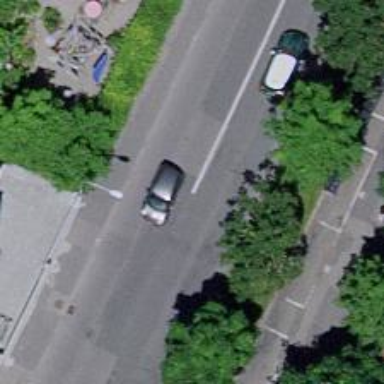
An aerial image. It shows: Residential road with asphalt surface and separate sidewalk.